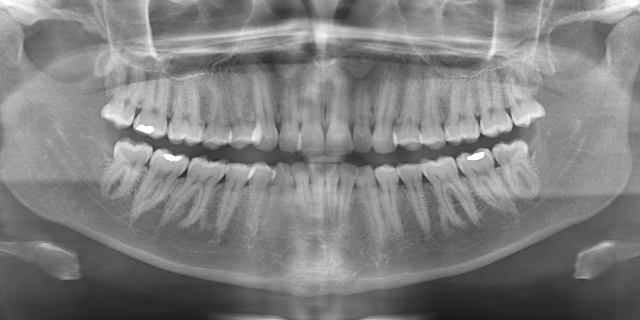
adult